Aerial crown-view tile of a tropical tree (Barro Colorado Island, Panama), acquired 20250512:
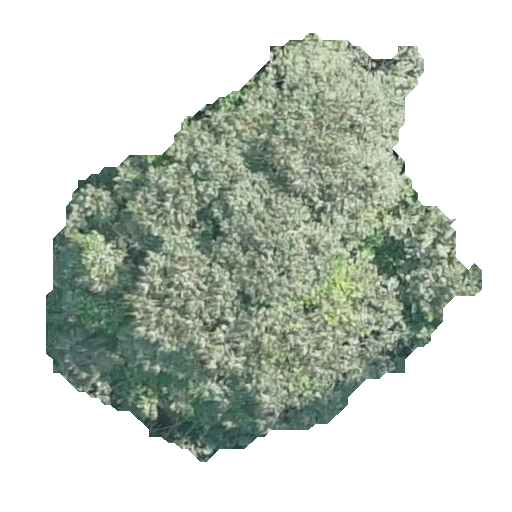
Species: Luehea seemannii
GBIF accepted scientific name: Luehea seemannii
Crown area: 171.436 m²